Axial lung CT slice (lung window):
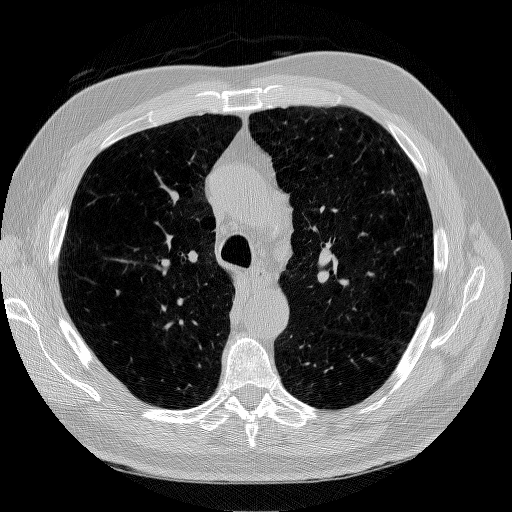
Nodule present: no